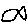
Label: fish